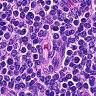
Metastatic tissue present: no